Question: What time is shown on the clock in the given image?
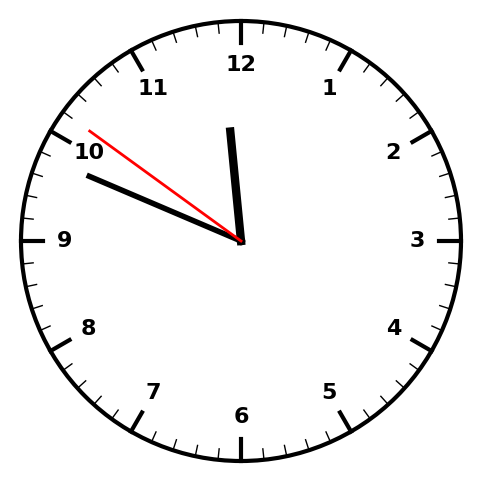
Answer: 11:48:51